Interaction volume radius: 5 \u00c5
Interaction volume height: 10 \u00c5
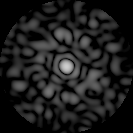
Disorder parameter: 0.8445